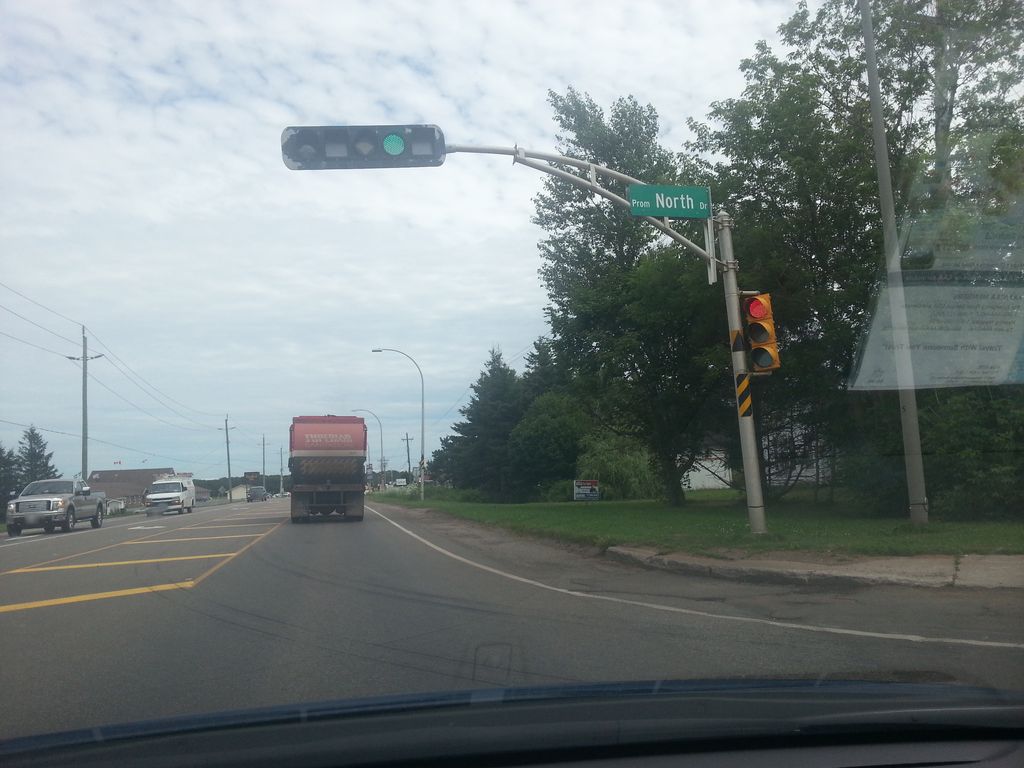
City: charlottetown